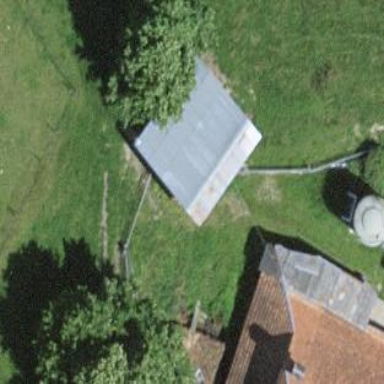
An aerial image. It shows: Rural barn.